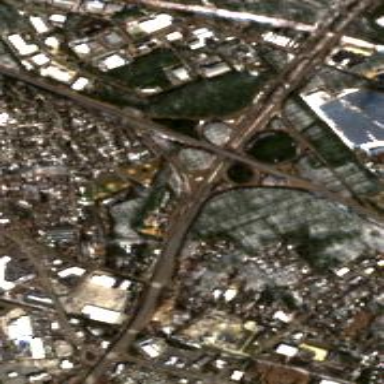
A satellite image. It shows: Motorway junction.